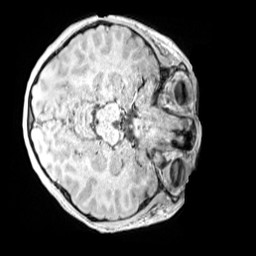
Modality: MP2RAGE
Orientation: axial
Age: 9
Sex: female
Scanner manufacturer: siemens
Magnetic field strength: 3 T
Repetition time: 4 s
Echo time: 0.00299 s